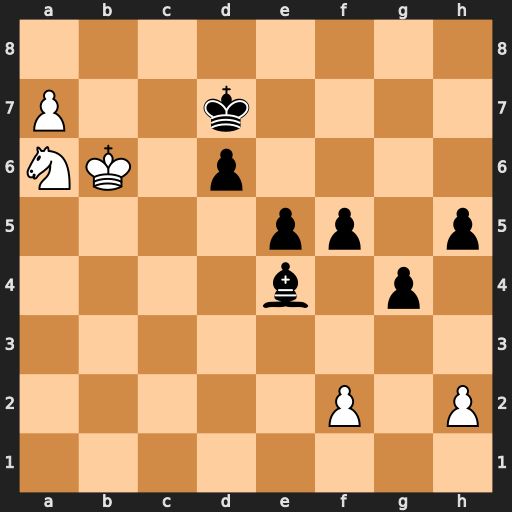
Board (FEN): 8/P2k4/NK1p4/4pp1p/4b1p1/8/5P1P/8
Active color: w
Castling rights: -
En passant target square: -
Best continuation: Nb8+ Ke6 Nc6